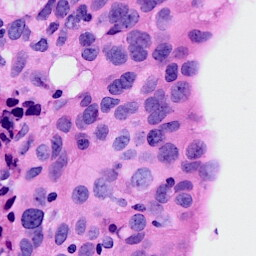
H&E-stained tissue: Breast